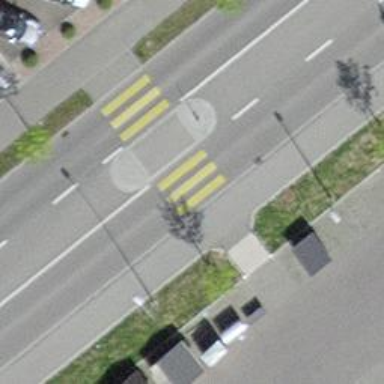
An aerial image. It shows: Marked zebra crossing with island. It is uncontrolled crossing.